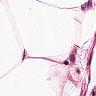
Metastatic tissue present: no